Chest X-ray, PA view. Patient: 51 years old, sex M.
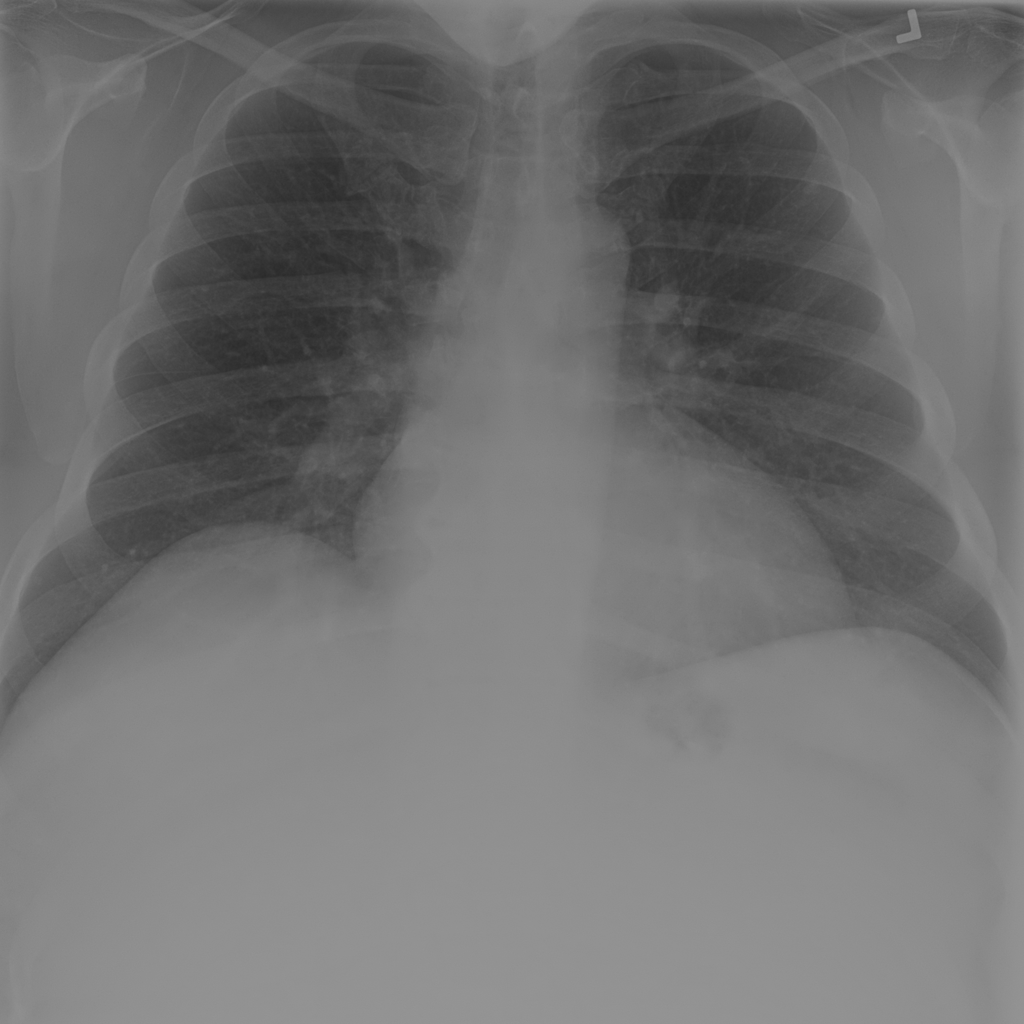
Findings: No Finding